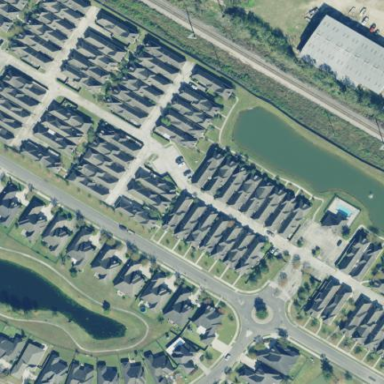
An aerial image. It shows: Gated residential area.